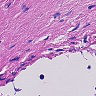
Metastatic tissue present: no